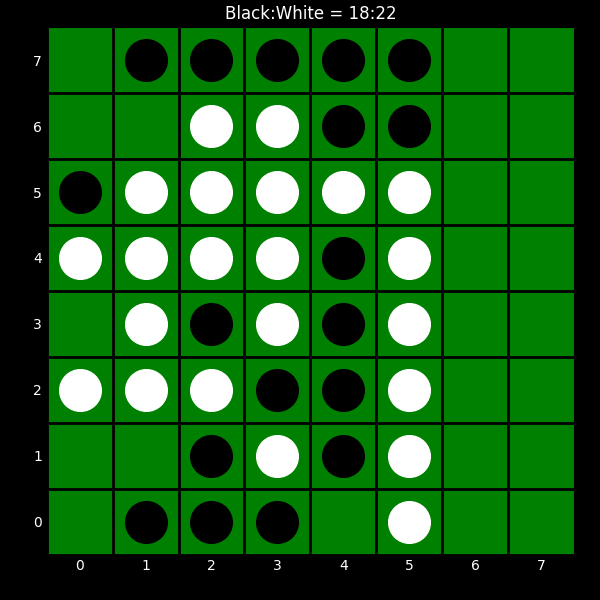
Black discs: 18
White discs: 22